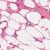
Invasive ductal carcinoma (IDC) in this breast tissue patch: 0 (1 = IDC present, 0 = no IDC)